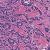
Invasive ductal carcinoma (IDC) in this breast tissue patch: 1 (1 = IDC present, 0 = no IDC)